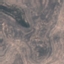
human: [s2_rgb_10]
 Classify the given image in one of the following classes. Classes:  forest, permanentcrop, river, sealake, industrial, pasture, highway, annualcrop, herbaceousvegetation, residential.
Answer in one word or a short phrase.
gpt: HerbaceousVegetation